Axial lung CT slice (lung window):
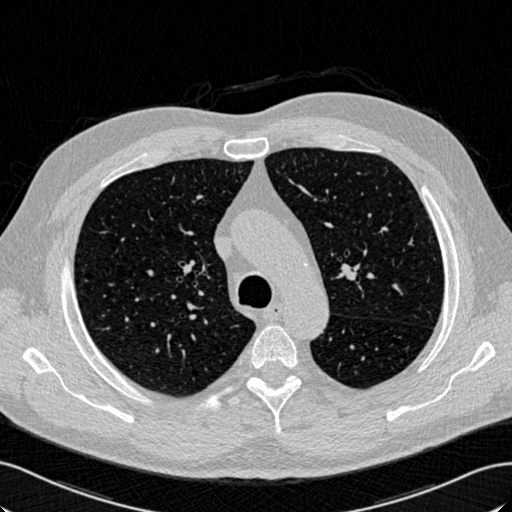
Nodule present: no